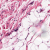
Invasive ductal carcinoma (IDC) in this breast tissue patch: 0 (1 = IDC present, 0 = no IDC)